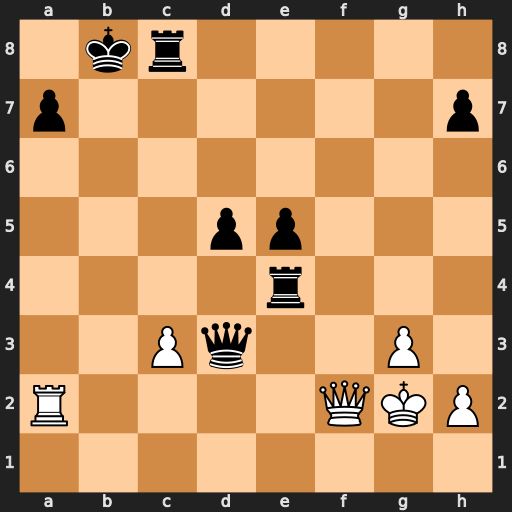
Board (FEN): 1kr5/p6p/8/3pp3/4r3/2Pq2P1/R4QKP/8
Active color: w
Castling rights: -
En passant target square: -
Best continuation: Qxa7#